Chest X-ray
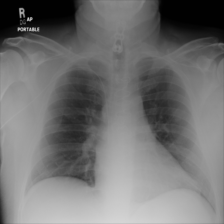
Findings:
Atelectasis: negative
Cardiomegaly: negative
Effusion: negative
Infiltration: negative
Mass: negative
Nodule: negative
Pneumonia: negative
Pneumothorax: negative
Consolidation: negative
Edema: negative
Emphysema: negative
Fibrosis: negative
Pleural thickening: negative
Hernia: negative